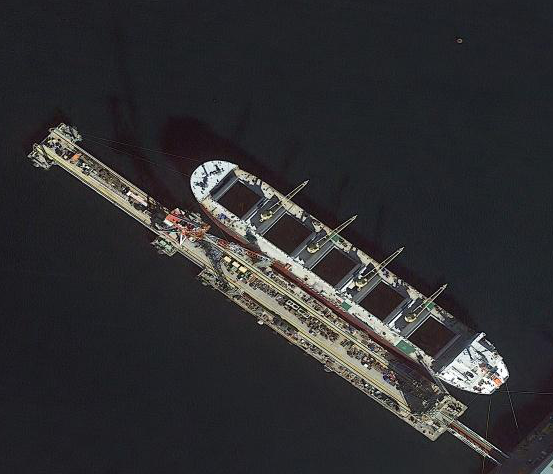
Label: Sand_carrier